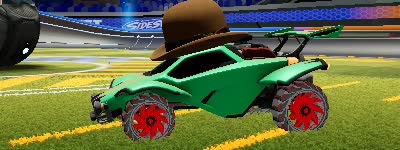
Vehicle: octane